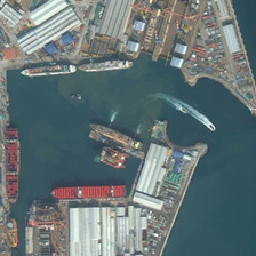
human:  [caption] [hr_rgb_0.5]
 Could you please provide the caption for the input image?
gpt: Two red ships enter the port and two white ships leave

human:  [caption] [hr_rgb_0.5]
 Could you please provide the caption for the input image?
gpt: Two red ships were in the harbor, and two white ships were leaving.

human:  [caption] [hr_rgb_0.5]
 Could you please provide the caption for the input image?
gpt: Two red ships were in port, and two white ships were leaving.

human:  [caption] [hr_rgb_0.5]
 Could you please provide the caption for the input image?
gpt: Two red boats enter the port and two white boats leave.

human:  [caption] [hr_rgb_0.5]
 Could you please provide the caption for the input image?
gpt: Two red ships were in the harbor and two white ships left